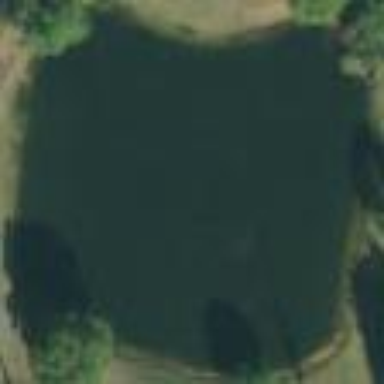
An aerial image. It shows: Serene pond surrounded by nature.